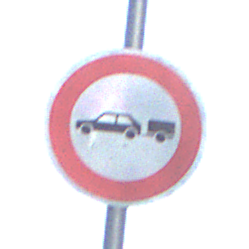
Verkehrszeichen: VerbotPersonenkraftwagenMitAnhaenger
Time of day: MorningAfternoon
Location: Outdoor (Nature)
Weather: PartlyCloudy
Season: NotSpecified
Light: Natural